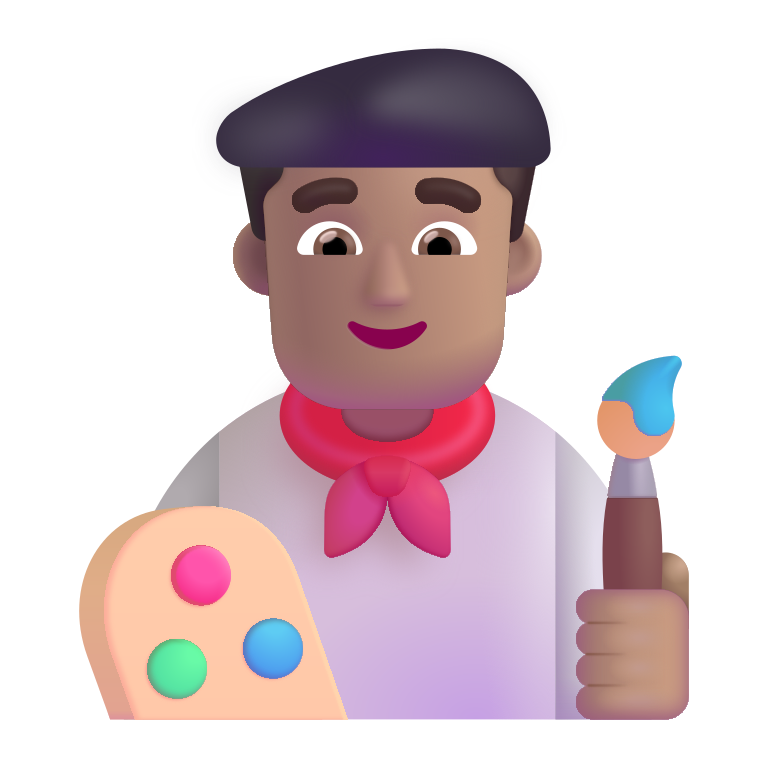
man artist color